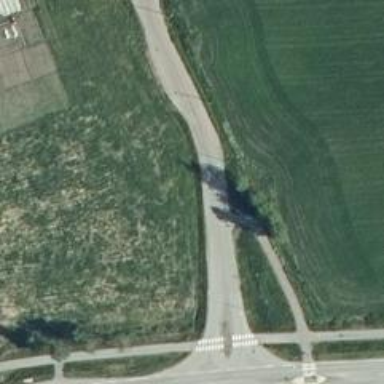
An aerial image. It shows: Cycleway.